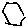
Label: hexagon